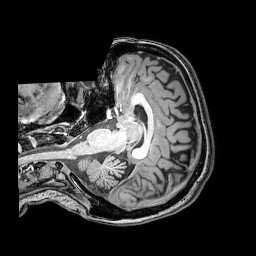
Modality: T1w
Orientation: axial
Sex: female
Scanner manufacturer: philips
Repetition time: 0.008123 s
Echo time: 0.00372 s